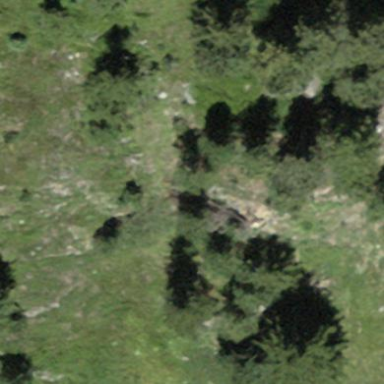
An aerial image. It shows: Forest area.